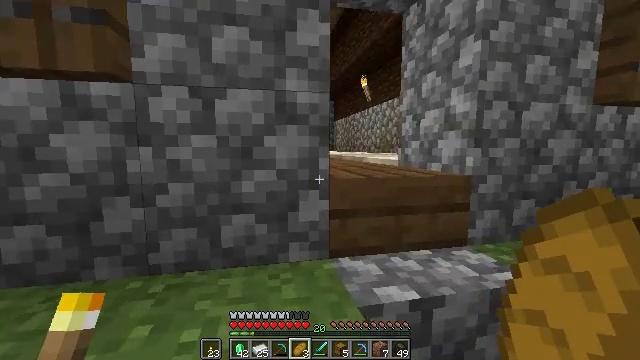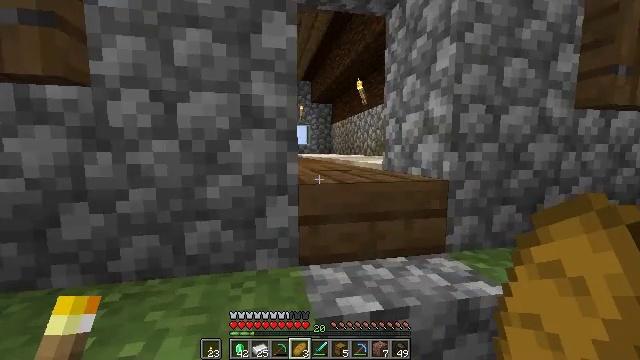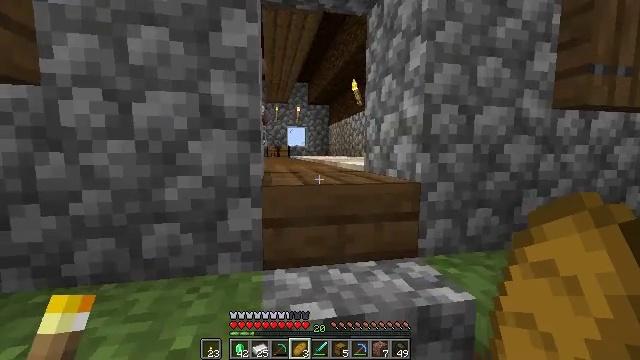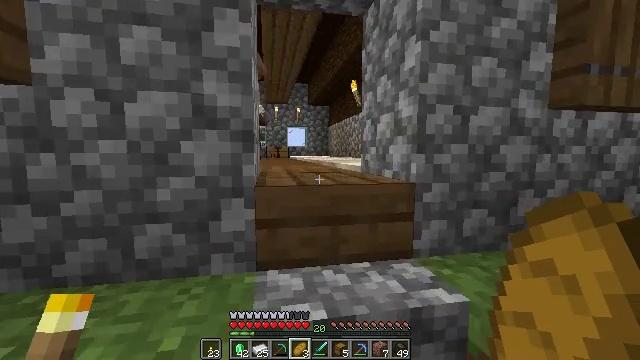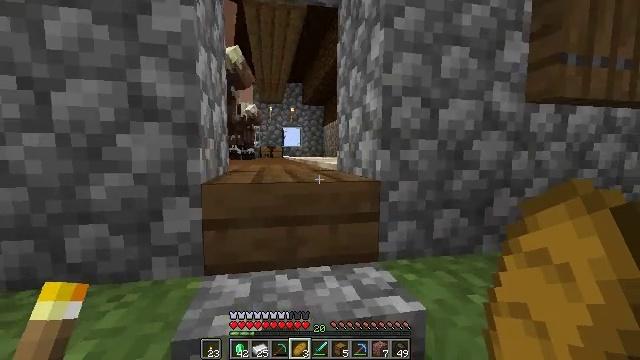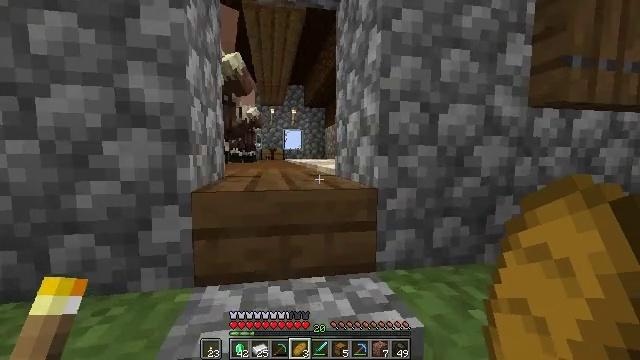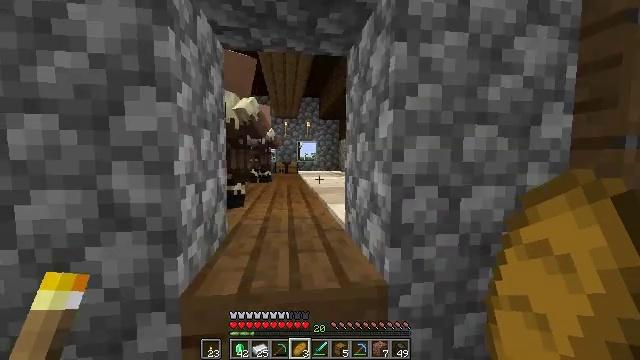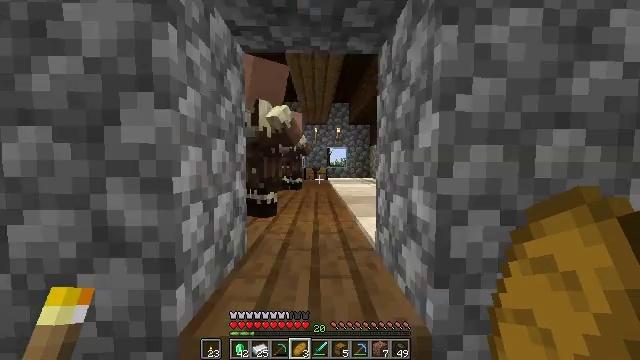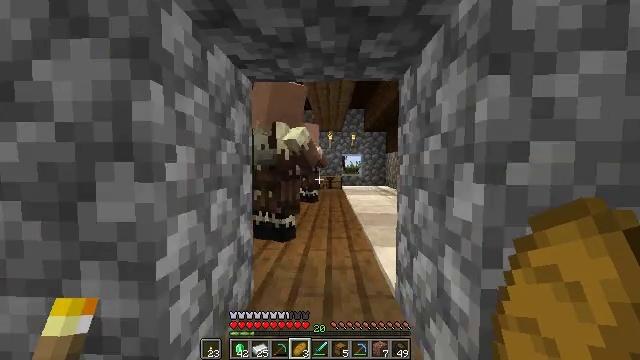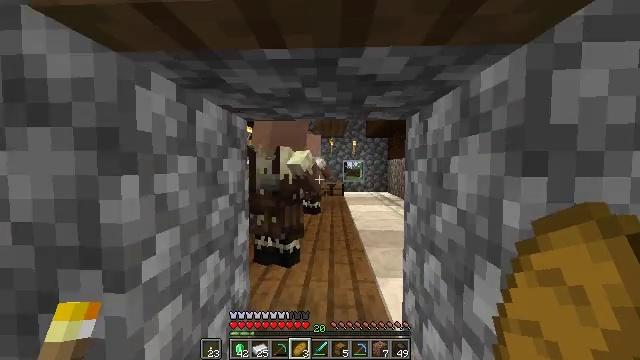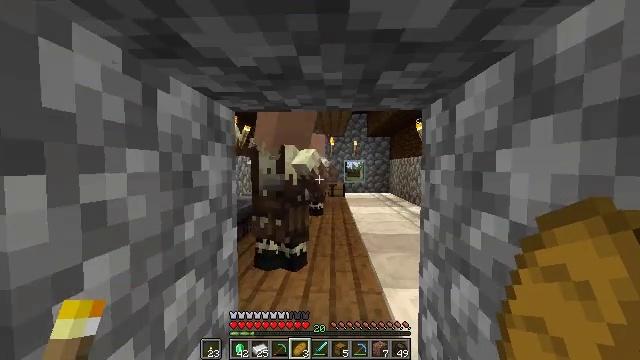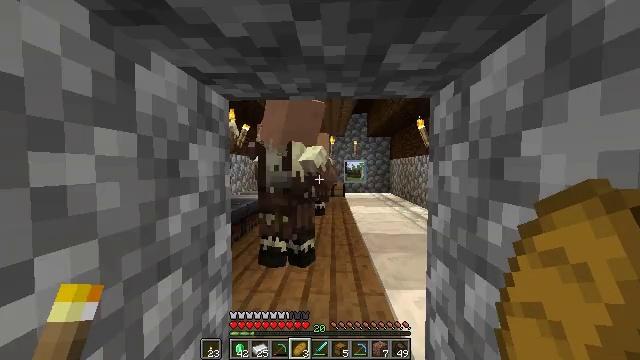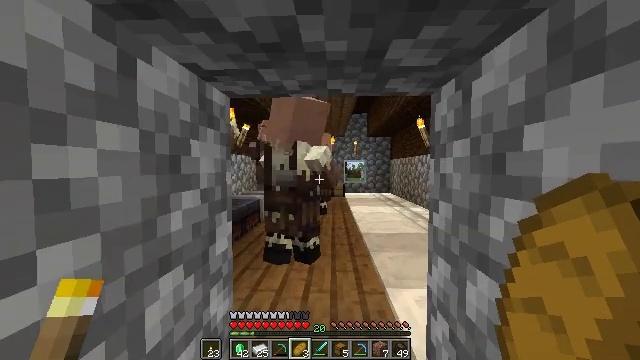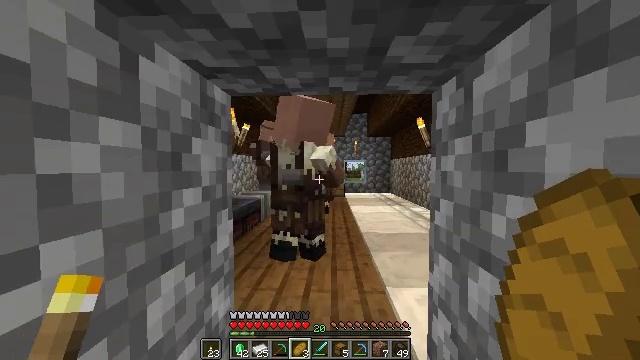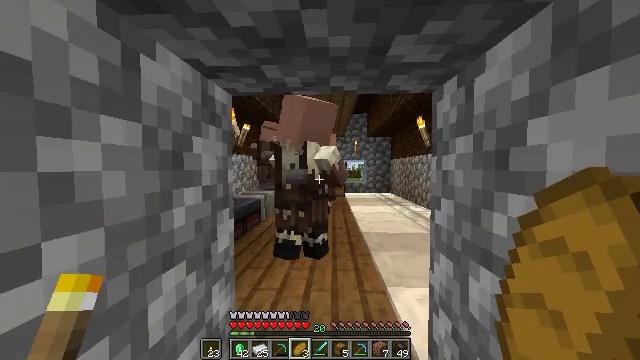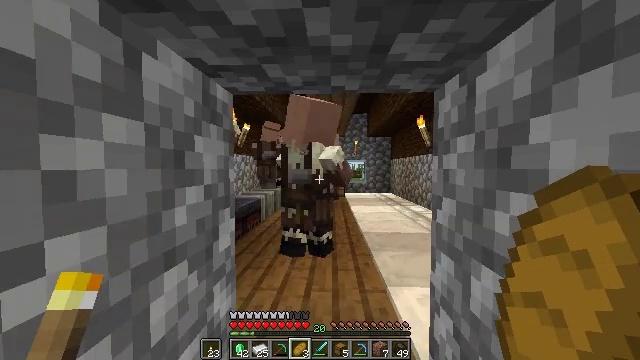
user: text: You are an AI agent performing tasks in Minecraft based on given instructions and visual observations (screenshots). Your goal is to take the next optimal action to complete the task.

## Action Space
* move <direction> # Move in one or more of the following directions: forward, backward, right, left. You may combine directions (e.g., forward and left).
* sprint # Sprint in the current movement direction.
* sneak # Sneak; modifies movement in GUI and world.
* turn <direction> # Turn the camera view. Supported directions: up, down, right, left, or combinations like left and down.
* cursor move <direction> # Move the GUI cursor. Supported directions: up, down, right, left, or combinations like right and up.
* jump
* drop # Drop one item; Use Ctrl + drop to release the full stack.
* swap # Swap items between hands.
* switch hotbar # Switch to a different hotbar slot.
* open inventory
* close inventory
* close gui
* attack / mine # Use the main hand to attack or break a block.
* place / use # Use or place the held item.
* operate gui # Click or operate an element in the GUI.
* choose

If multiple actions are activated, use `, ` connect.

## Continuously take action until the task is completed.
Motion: motion action
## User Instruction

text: Put necessary items in the crafting grid to craft an emerald.
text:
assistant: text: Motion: move forward and move right
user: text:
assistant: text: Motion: move forward and move right
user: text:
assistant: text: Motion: move forward and move right
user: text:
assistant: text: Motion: move forward
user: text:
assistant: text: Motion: move forward
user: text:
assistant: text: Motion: move forward, turn left
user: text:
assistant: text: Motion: move forward, turn left and up
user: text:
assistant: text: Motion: move forward, turn left
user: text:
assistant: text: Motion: move forward
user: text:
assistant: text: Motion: move forward
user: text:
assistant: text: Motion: move forward
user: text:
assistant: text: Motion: move forward
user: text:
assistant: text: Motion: move forward
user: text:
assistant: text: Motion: move forward
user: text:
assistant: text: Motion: move forward
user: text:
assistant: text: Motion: move forward
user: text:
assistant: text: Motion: move forward
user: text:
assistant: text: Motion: move forward, sneak
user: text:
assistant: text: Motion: move forward, sneak
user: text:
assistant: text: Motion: move forward, sneak
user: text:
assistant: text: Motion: move forward, sneak
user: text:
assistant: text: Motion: move forward, sneak
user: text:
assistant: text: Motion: move forward, sneak
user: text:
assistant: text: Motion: move forward, sneak
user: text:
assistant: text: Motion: move forward, sneak
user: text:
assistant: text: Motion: move forward, sneak
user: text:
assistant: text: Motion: move forward, sneak
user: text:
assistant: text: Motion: move forward
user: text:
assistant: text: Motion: move forward
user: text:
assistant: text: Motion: move forward